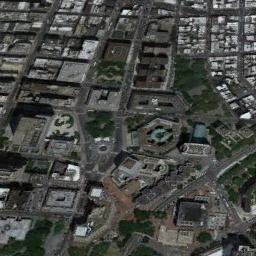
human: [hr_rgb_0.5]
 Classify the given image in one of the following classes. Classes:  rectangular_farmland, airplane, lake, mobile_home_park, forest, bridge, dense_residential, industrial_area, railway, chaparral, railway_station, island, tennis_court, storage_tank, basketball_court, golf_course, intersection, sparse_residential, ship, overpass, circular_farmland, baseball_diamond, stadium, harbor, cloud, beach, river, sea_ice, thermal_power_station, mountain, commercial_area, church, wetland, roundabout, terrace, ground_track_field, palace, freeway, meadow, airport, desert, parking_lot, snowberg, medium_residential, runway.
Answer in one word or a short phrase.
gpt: commercial_area